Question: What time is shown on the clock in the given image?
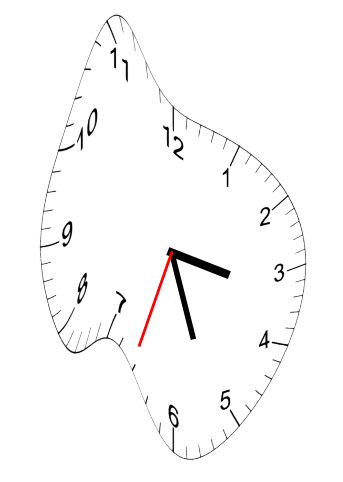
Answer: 03:26:33